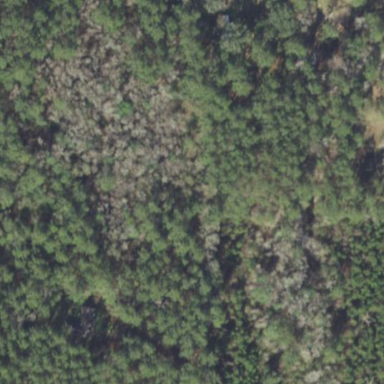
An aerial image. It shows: Mixed woodland area with various types of leaves.